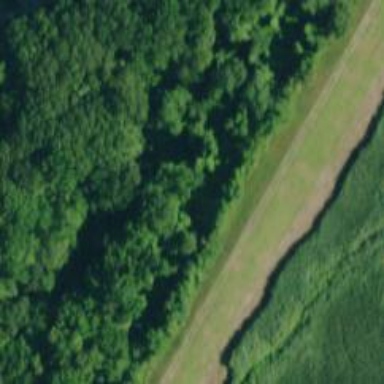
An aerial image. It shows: Track road with grade 5 tracktype and embankment.